В сильно загрязнённом водоёме толщина слоя нефти на поверхности воды составляет $d = 1.0~см$. На поверхность водоёма пустили плавать лёгкий цилиндрический стаканчик массой $m = 4.0~г$ с площадью дна $S = 25~см^{2}$. Стакан был сначала пустым, а его дно было выше середины уровня нефти. Затем в него долили нефти так, чтобы её уровни в стакане и снаружи сравнялись. В обоих случаях дно находилось на одном и том же расстоянии $a$ от уровня воды (см. рисунок).
Определите плотность нефти $\rho_{1}$, зная, что плотность воды $\rho_{0} = 1.0~г/см^{3}$.
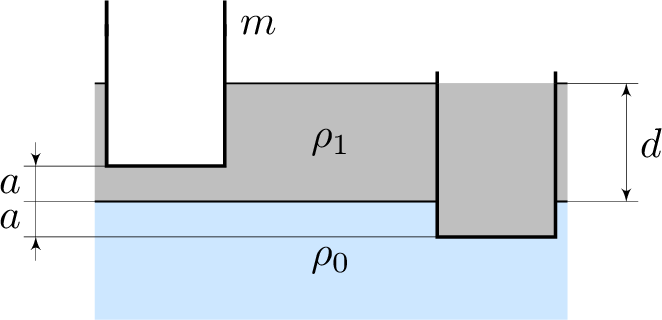
Определите плотность нефти $\rho_{1}$, зная, что плотность воды $\rho_{0} = 1.0~г/см^{3}$.
Решение: Условие равновесия в первом случае запишется как $mg=F_{A}$, где сила Архимеда $F_{A}=\rho_{1}g(d-a)S$. отсюда найдем: $$ \frac{m}{S}=\rho_{1}(d-a). \quad (1) $$ Во втором случае давление на уровне дна составит $p=\rho_{1}gd+\rho_{0}ga$. Следовательно, условие равновесия запишется так: $$ \left(m+\rho_{1}S(d+a)\right)g=pS=\left(\rho_{1}d+\rho_{0}a \right)gS, $$ откуда, используя $(1)$, найдём $\rho_{1}=(a/d)\rho_{0}$. Подставим это выражение в $(1)$: $$ \frac{m}{S}=\rho_{0} \frac{a}{d}(d-a), \quad \text{или} \quad x^{2}-x+\frac{m}{\rho_{0}dS}=0, $$ где $x=a/d$. Решая уравнение, получим два корня: $$ x_{1,2}=\frac{1}{2} \pm \sqrt{\frac{1}{4}-\frac{m}{\rho_{0}dS}}=\frac{1}{5} \textrm{или } \frac{4}{5}. $$ Таким образом, найдём два возможных значения для плотности нефти: $$ \rho_{1}=\rho_{0}x=0.2~г/см^{3} \textrm{или } 0.8~г/см^{3}. $$ Исходя из того, что $a/d>1/2$, получим окончательно $\rho_{1}=0.8~г/см^{3}$.
Ответ: $$ \rho_{1}=0.8~г/см^{3}. $$
Темы:
T, Механика, Всероссийские, Гидростатика, Плотность